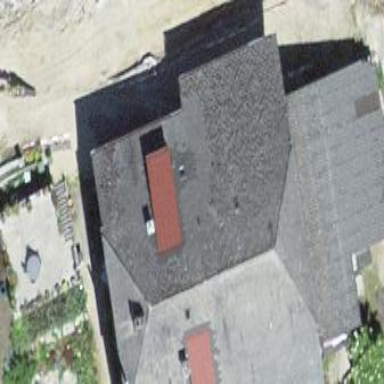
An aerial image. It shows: Farm building.